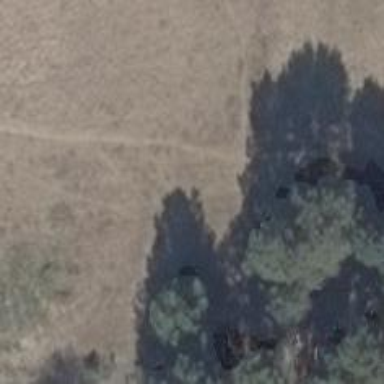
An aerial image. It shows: Path covered with grass.